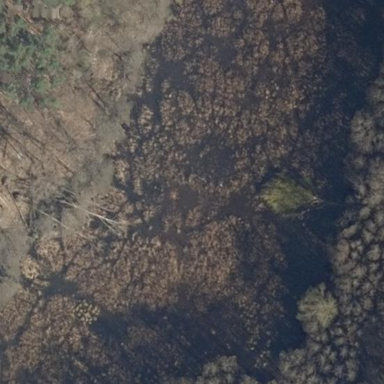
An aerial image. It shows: Beautiful wet meadow natural wetland.